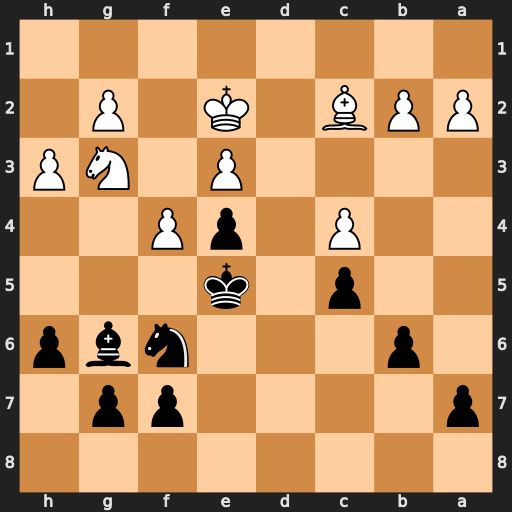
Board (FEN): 8/p4pp1/1p3nbp/2p1k3/2P1pP2/4P1NP/PPB1K1P1/8
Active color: b
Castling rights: -
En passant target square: f3
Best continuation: exf3+ gxf3 Bxc2